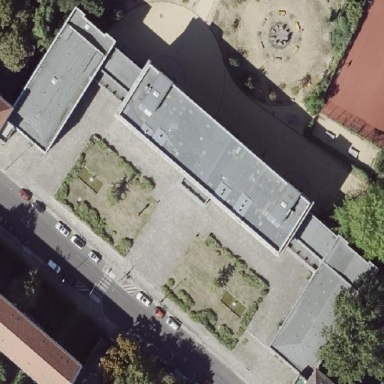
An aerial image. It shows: School building with flat roof.